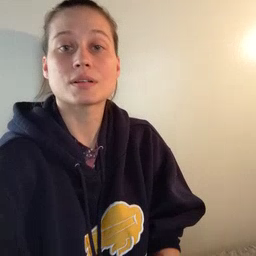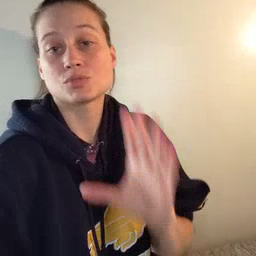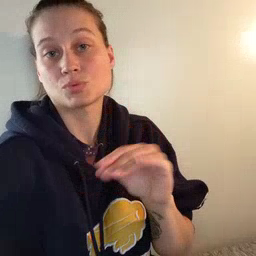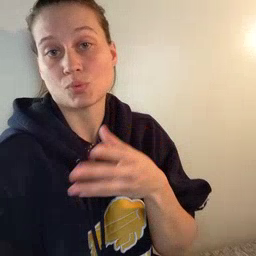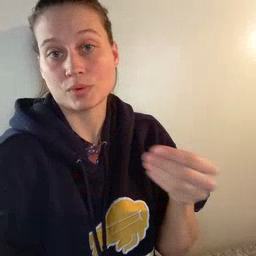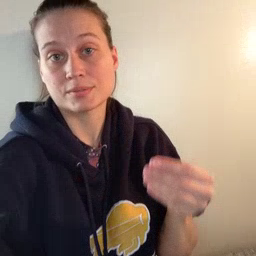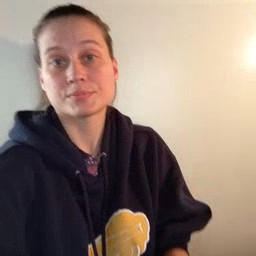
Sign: story